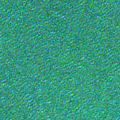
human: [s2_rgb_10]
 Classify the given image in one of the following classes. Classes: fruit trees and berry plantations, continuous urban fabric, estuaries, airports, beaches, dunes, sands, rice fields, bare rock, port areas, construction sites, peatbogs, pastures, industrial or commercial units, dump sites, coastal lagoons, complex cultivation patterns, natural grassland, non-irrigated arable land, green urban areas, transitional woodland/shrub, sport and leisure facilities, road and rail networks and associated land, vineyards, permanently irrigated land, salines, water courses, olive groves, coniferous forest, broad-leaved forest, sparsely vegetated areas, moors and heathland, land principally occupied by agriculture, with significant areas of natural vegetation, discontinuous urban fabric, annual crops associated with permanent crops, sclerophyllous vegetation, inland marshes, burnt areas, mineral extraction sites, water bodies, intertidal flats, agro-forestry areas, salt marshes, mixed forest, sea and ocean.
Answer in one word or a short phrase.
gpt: sea and ocean